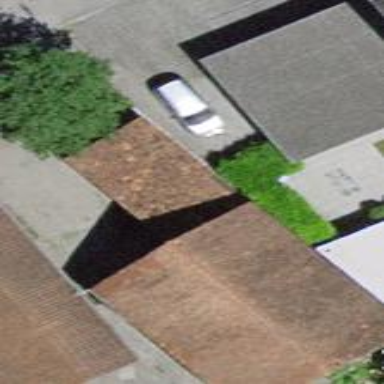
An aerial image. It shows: Barn.